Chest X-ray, AP view. Patient: 71 years old, sex M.
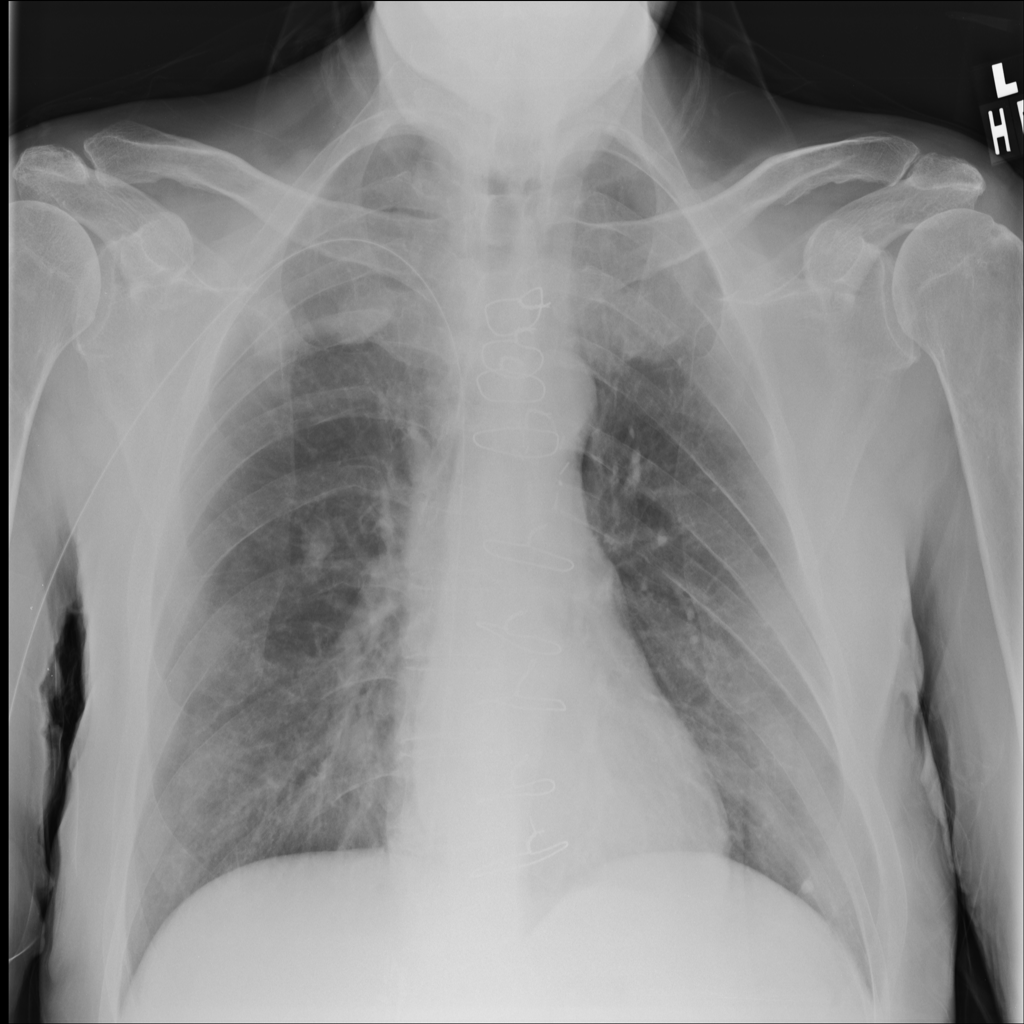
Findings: Nodule